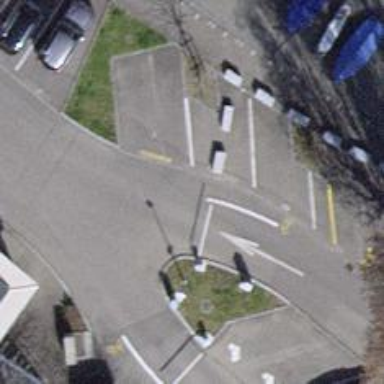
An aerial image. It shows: Lift gate barrier.